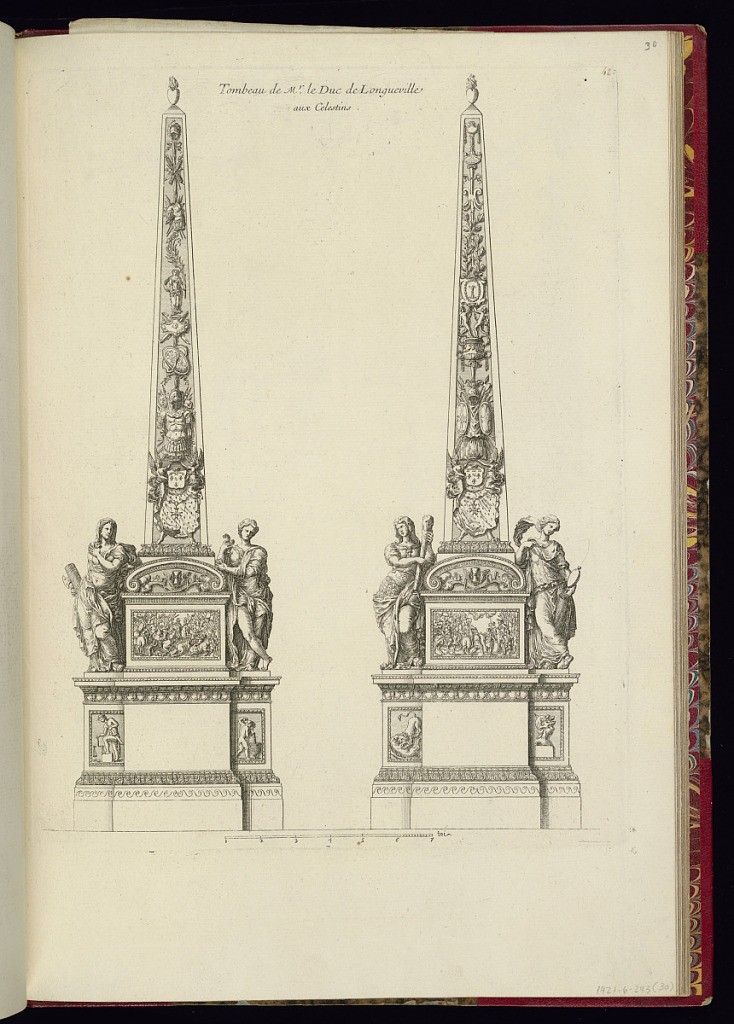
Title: Tombeau de Mr. le Duc de Longueville aux Celestins
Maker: François Anguier, French, 1604–1669
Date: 1661-1700
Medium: Etching and engraving on laid paper
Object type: Print
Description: Two views of the funeral monument for the Duc Henri de Longueville designed by the sculptor François Anguier. The monument is constructed of an obelisk carved with trophies, and a flaming heart at the tip. At the base of the obelisk are four sculpted figures (the virtues) and bas-reliefs of battle. At the bottom of the print is a scale bar.